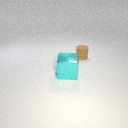
small brown rubber cylinder to the right of large cyan metal cube